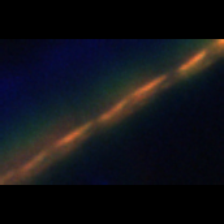
Taxon: Psuedo-nitzschia
Group: Diatoms